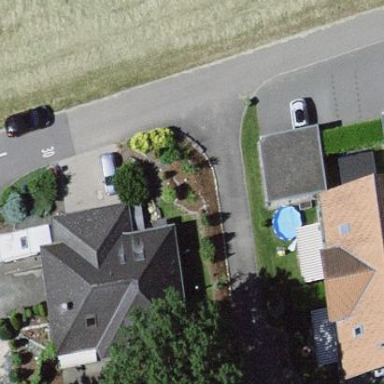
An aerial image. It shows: Residential building.